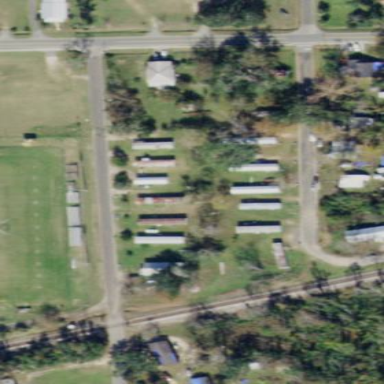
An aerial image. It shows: Residential area known as trailer park.